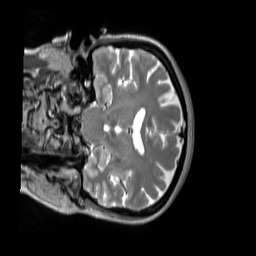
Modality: T2w
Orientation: coronal
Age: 55
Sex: female
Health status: ill
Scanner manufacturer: siemens
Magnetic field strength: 3 T
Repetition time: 2.8 s
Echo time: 0.326 s